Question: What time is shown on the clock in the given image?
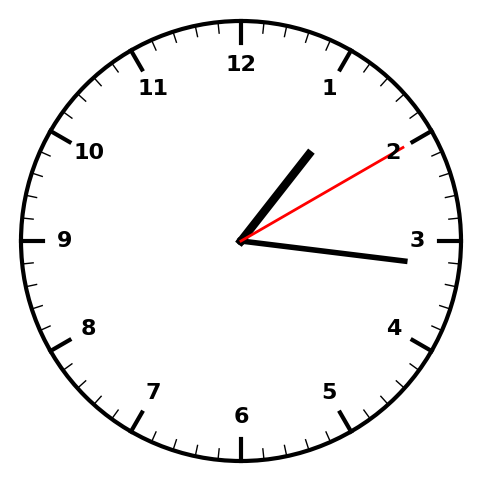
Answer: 01:16:10